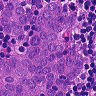
Metastatic tissue present: yes